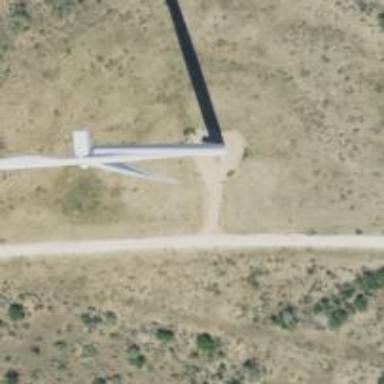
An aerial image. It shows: Wind generator powered by horizontal-axis wind turbine.